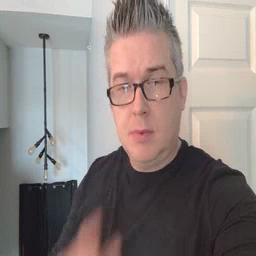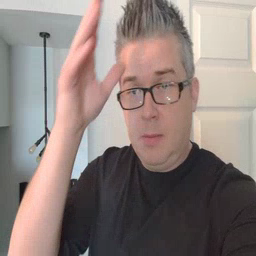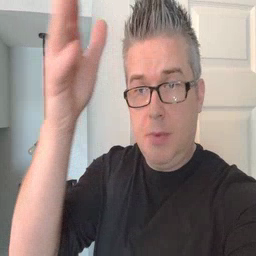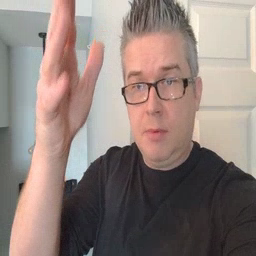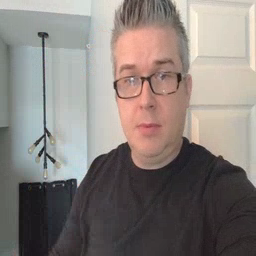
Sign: grandpa